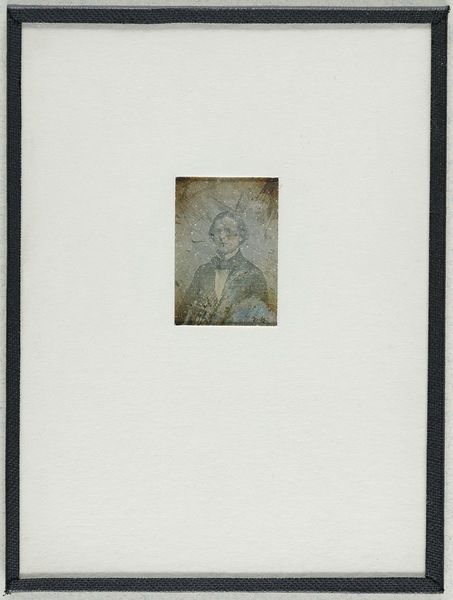
Titel: Unbekannter Mann
Standort: Hamburg
Institution: Museum für Kunst und Gewerbe Hamburg
Schlagwörter: mann, brustbild, dreiviertelansicht, foto, fotografie, photographie, photo, lichtbild, daguerreotypie, bildwerke, angewandte und bildende kunst, hessische systematik, porträtfotografie, porträtphotographie